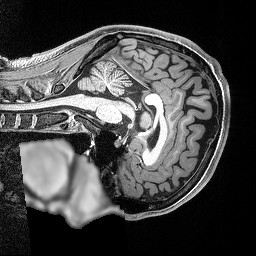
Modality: T1w
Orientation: sagittal
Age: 24
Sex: male
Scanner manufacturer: siemens
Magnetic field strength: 3 T
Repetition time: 2.5 s
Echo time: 0.0029 s